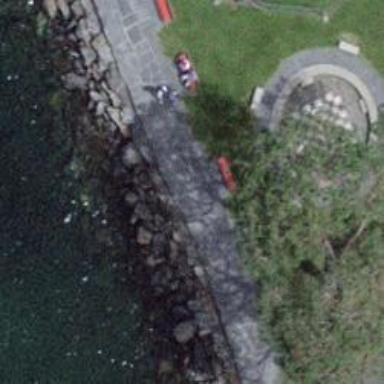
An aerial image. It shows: Red bench.